Current action and preconditions to check: path_clear

Your task: For each precondition in the list above, predict whether it will hold at this action.

Consider the current scene as observed from the mobile robot's camera, and analyze the predicted future states of all dynamic agents (e.g., people, animals, vehicles, or any moving entities) within the NEXT SECOND.

IMPORTANT: Only answer "very likely" if you are absolutely certain—based on strong, clear evidence—that a dynamic agent will violate the precondition in the predicted future state. Do NOT answer "very likely" for unlikely, ambiguous, or low-probability risks.

Ask yourself for each precondition: Is there a high probability, with clear and convincing evidence, that the predicted future states of any dynamic agent will interfere with the predicted future state of the currently executing action within the NEXT SECOND, causing that precondition to fail?

Assess the risk level based on these predictions. Use "likely" or "very likely" if motions create a clear risk of interference.

Use "neutral" or "improbable" if agents are nearby but their predicted paths are clearly diverging or non-conflicting.

Failure Risk Categories: "very improbable", "improbable", "neutral", "likely", "very likely"

Answer Format: Output ONLY the probability_of_failure value from these categories: "very improbable", "improbable", "neutral", "likely", "very likely"

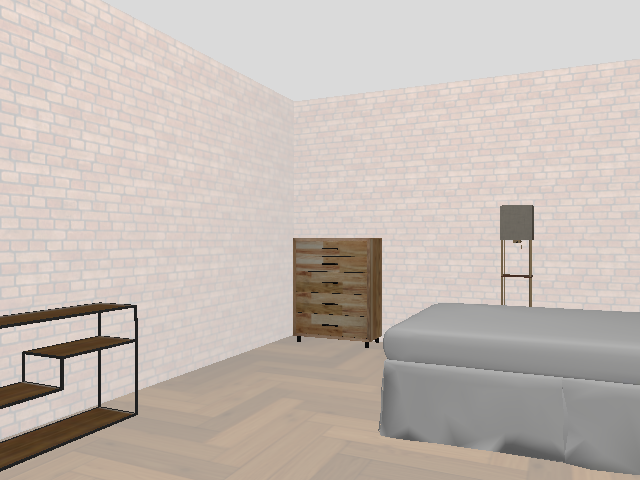

Answer: very improbable